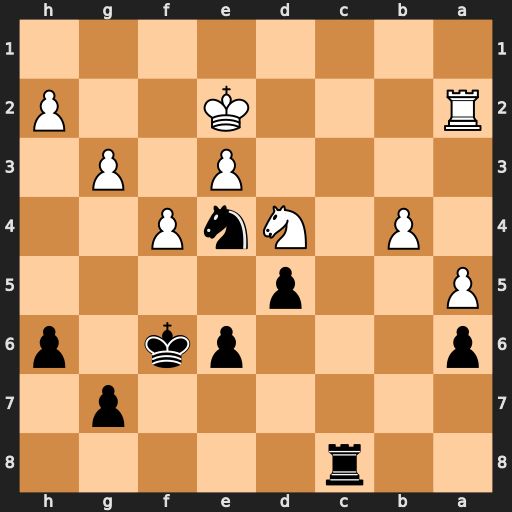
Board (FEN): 2r5/6p1/p3pk1p/P2p4/1P1NnP2/4P1P1/R3K2P/8
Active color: b
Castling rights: -
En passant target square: -
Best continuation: Nc3+ Kf3 Nxa2